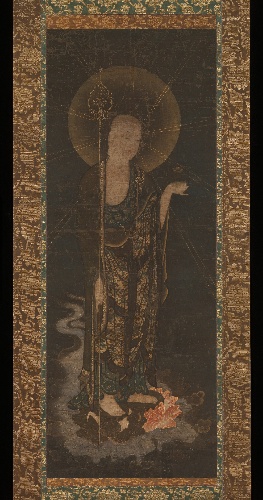
Title: 地蔵来迎図|Welcoming Descent of Jizō
Date: early 14th century
Object type: Hanging scroll
Classification: Paintings
Medium: Hanging scroll; ink, color, gold, and cut gold leaf on silk
Culture: Japan
Period: Kamakura (1185–1333)–Nanbokuchō period (1336–92)
Dimensions: Image: 42 in. × 15 7/8 in. (106.7 × 40.3 cm)
Overall with mounting: 81 1/4 × 22 3/8 in. (206.4 × 56.8 cm)
Overall with knobs: 81 1/4 × 24 1/2 in. (206.4 × 62.2 cm)
Department: Asian Art
Credit line: Fletcher Fund, 1925
Accession year: 1925
Repository: Metropolitan Museum of Art, New York, NY
Tags: Buddhism|Bodhisattvas